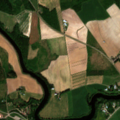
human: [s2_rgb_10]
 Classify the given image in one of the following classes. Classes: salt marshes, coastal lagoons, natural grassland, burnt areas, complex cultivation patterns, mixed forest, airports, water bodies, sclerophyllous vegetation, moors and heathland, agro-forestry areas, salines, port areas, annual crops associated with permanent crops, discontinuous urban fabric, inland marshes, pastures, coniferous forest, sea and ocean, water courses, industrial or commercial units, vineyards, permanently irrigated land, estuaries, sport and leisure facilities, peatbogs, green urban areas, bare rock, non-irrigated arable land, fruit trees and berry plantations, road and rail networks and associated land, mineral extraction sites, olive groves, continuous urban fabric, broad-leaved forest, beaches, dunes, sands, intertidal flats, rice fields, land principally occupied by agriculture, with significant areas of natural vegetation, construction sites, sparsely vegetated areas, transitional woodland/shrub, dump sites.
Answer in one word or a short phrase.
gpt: industrial or commercial units, non-irrigated arable land, land principally occupied by agriculture, with significant areas of natural vegetation, coniferous forest, mixed forest